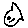
Label: fish